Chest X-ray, PA view. Patient: 55 years old, sex F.
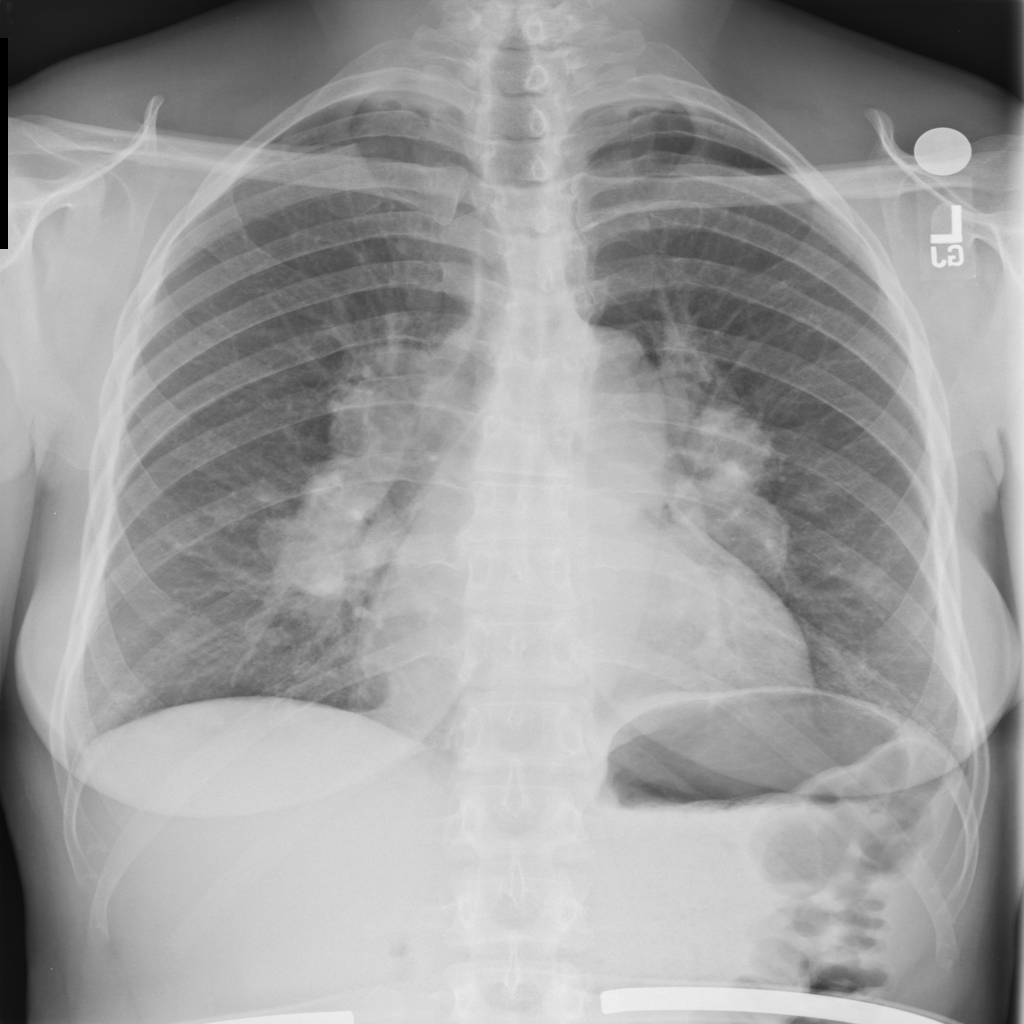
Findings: Pleural_Thickening